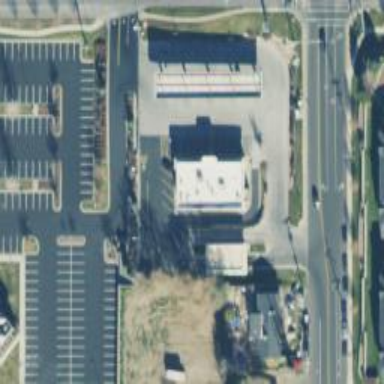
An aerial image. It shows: Convenience shop.